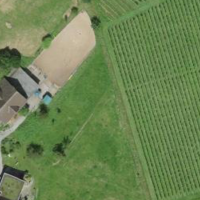
EUNIS habitat code: 24
Species observed at this site:
Ajuga reptans